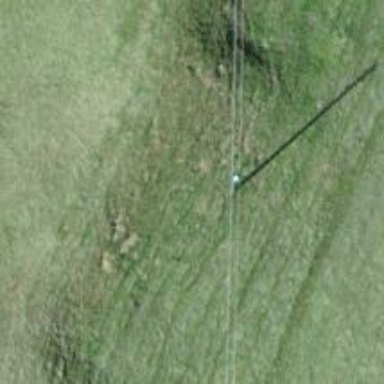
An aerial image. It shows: Minor power line.